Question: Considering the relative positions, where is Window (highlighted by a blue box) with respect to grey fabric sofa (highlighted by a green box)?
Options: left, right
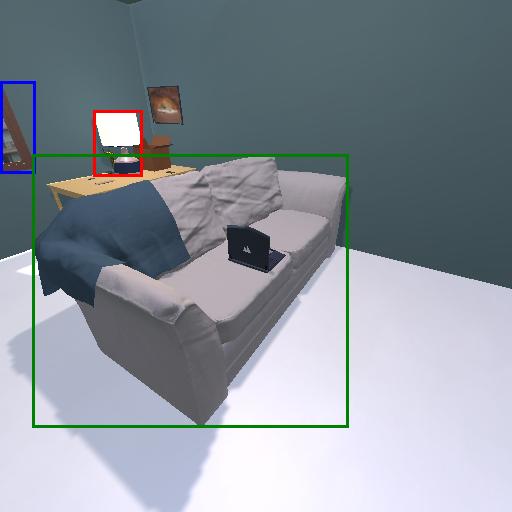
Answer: left